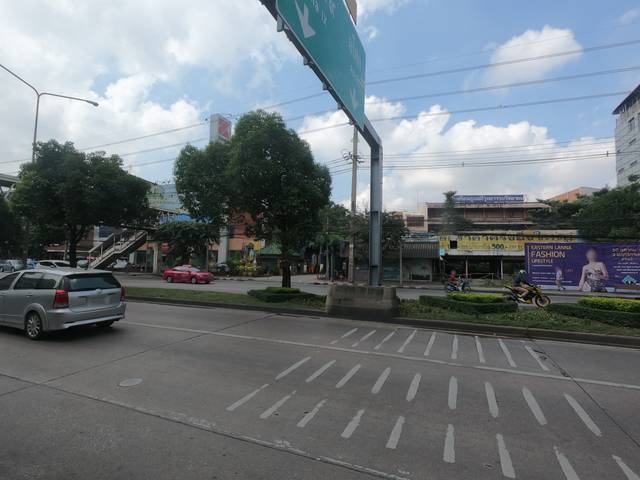
Region: Thailand
Coordinates: 13.782, 100.574